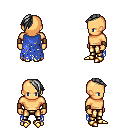
a pixel art fantasy rpg character, male body template, human, tanned skin, blue tattered cape, gold greaves, gray long mohawk hairstyle, leather bracers, gold boots, four views (front, back, left, right), 2x2 character sprite sheet, small pixel art, hard edges, no anti-aliasing